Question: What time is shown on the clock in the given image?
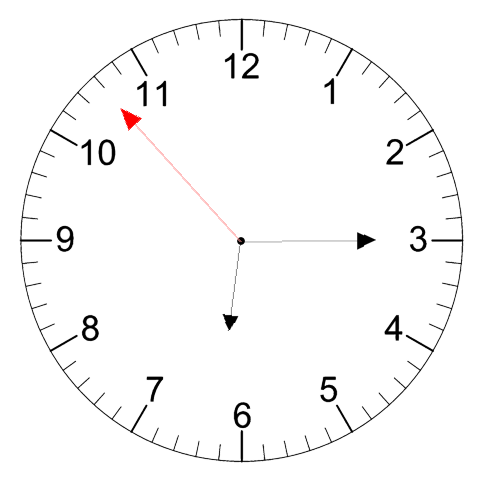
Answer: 06:14:53